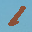
Label: 1